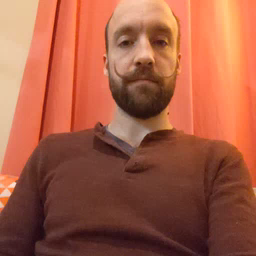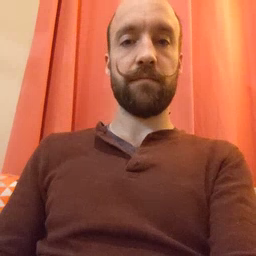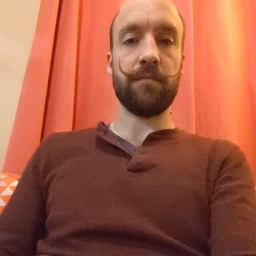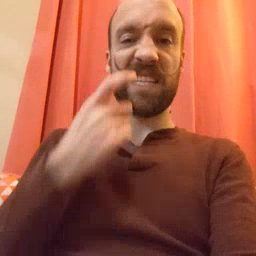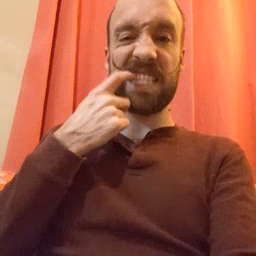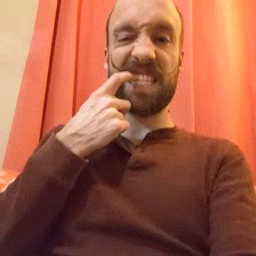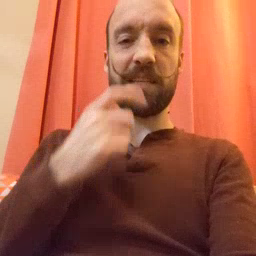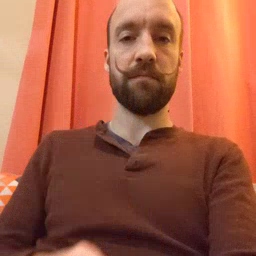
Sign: tooth